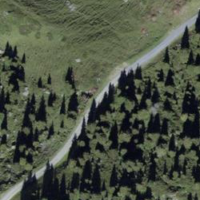
EUNIS habitat code: 23
Species observed at this site:
Vaccinium vitis-idaea